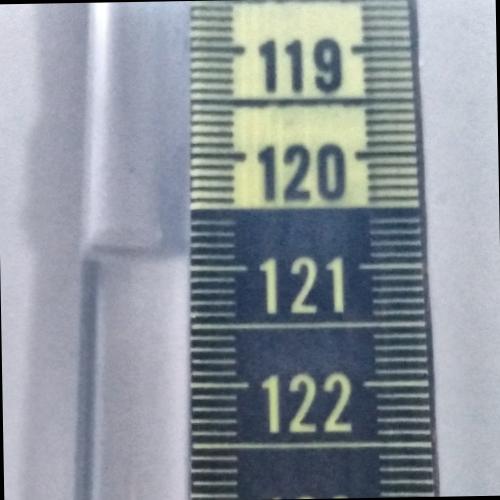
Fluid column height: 120.9 cm